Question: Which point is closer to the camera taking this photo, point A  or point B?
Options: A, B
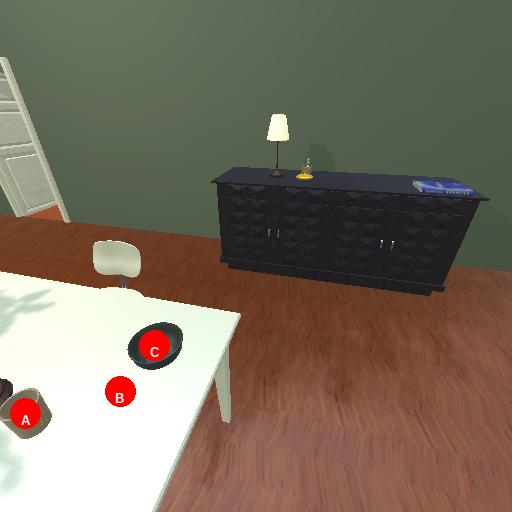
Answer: A